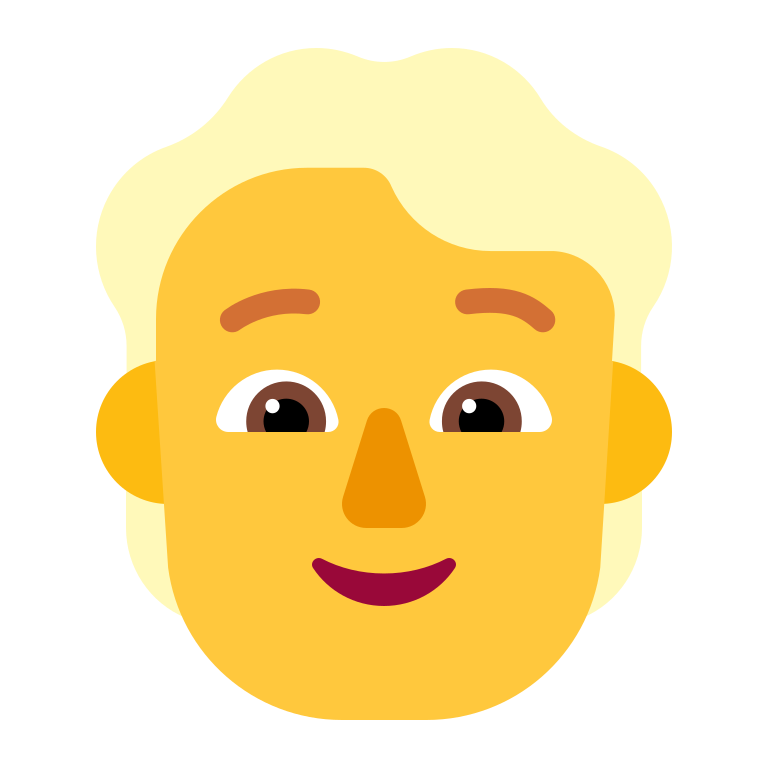
person blonde hair flat default